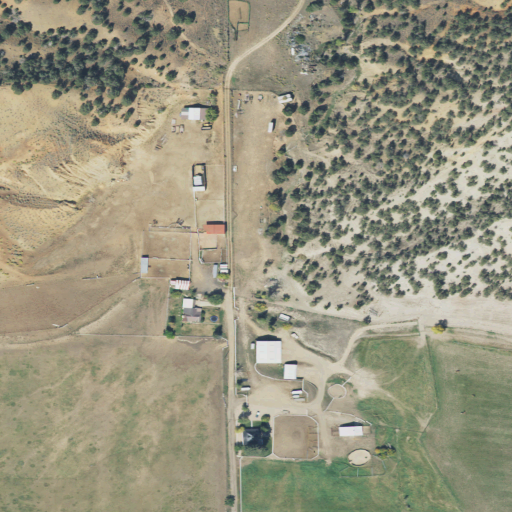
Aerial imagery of valley in Utah named Sage Hollow containing shrub, pasture, open development, cultivated crops, evergreen forest, low intensity development, and high intensity development